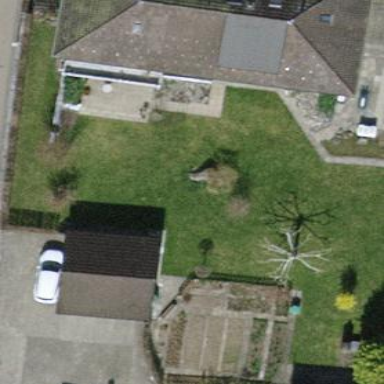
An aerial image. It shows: Garden that is leisure land.